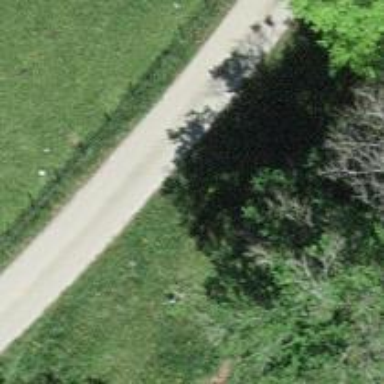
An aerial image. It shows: Well-maintained track road of grade 1.